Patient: sex M, age 59
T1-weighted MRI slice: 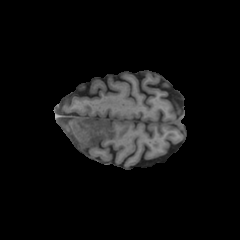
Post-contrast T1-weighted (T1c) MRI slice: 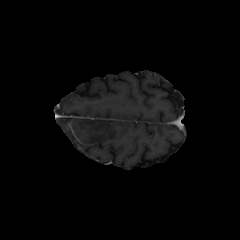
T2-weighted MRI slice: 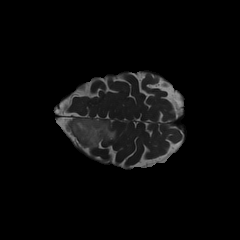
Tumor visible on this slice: yes
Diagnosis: Oligodendroglioma, IDH-mutant, 1p/19q-codeleted
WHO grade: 3